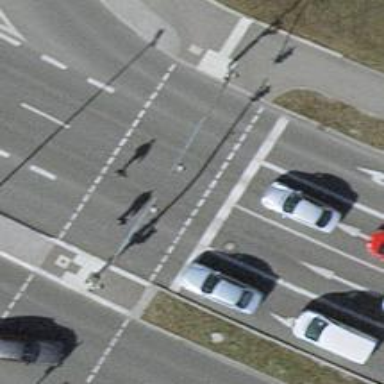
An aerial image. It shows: Primary highway with separate asphalt sidewalk.